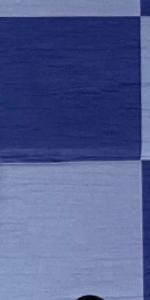
Label: Empty